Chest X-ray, PA view. Patient: 71 years old, sex F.
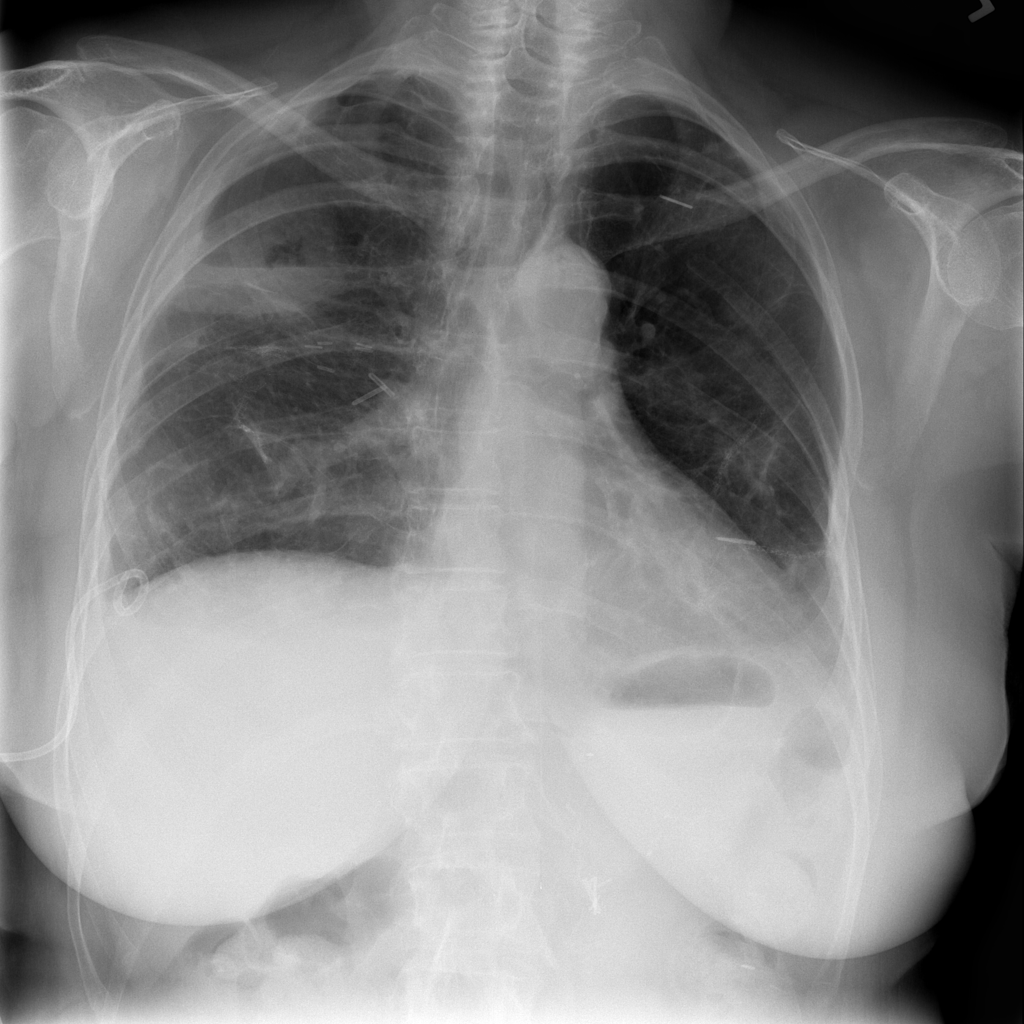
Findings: Pneumothorax